Interaction volume radius: 5 \u00c5
Interaction volume height: 15 \u00c5
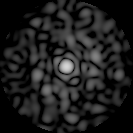
Disorder parameter: 0.8338